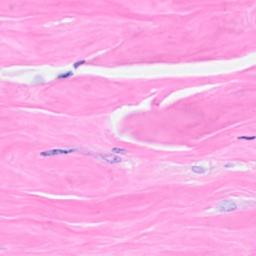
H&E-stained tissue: Breast